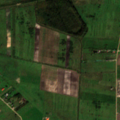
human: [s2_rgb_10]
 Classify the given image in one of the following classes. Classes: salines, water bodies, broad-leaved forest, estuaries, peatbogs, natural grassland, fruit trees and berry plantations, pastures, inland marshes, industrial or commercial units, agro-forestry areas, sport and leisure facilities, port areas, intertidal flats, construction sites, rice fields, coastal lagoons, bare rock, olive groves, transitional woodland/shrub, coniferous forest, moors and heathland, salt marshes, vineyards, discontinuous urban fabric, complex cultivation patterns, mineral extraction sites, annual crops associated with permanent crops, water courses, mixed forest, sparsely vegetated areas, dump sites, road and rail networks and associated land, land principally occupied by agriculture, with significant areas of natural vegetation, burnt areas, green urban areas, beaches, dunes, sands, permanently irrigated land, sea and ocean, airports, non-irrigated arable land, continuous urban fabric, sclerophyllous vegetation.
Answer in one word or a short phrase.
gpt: non-irrigated arable land, complex cultivation patterns